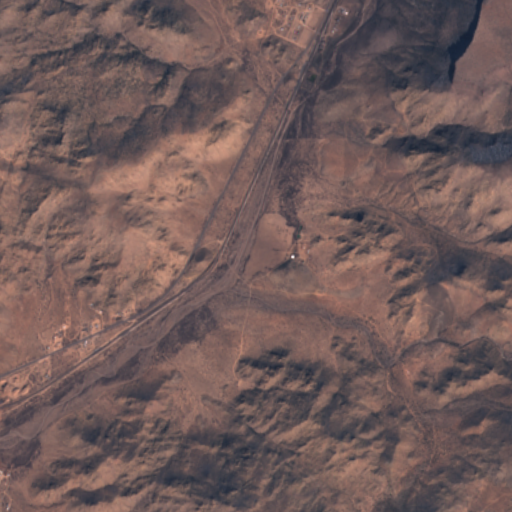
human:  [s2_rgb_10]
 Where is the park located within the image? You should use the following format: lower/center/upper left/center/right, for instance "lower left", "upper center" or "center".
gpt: The park is located in the lower center of the image.
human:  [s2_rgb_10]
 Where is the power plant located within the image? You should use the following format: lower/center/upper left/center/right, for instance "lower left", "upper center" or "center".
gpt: There is no power plant in the image.